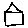
Label: house